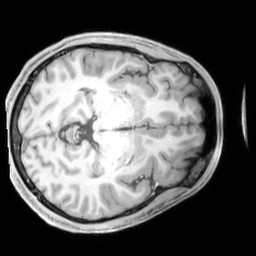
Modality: T1w
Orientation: axial
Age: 21
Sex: male
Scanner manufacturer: siemens
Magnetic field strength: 3 T
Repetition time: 2.3 s
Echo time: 0.00226 s